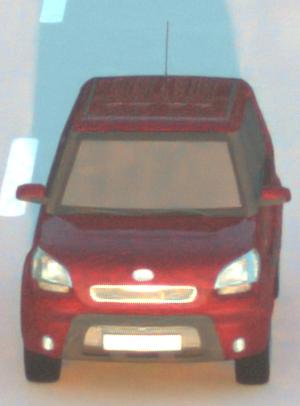
Make: KIA
Model: Soul 1.6
Detailed model: Soul (AM)
Model produced from: 2009/02
Model produced until: 2009/11
Doors: 5
Color: red
Road condition: dry road
Daytime: sunrise or sunset
Contrast: medium contrast